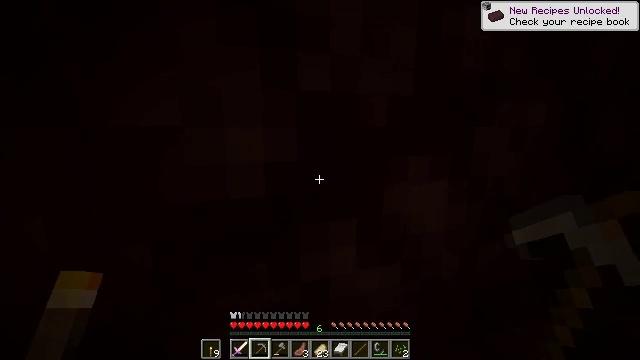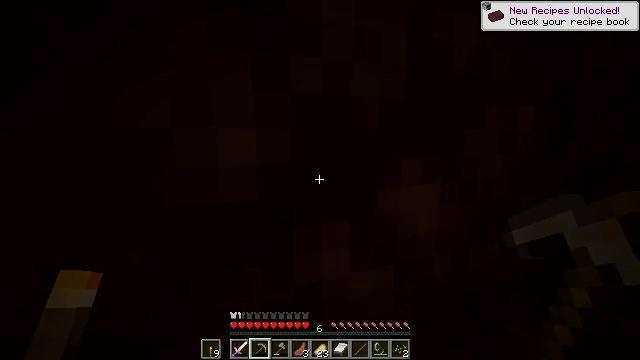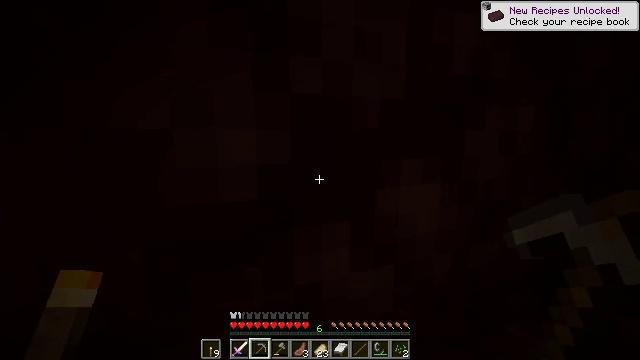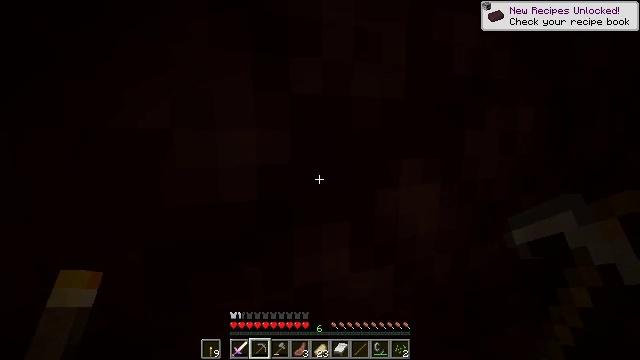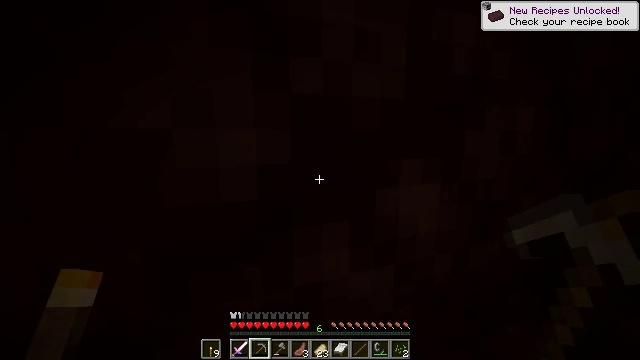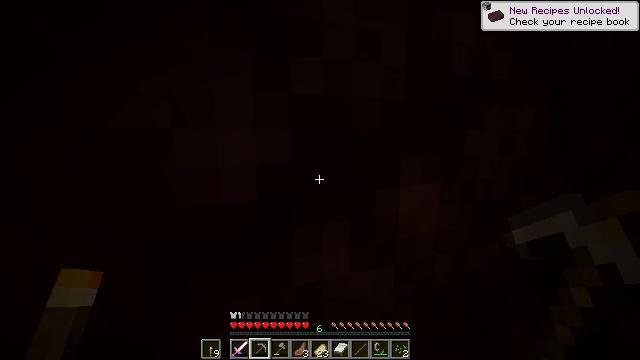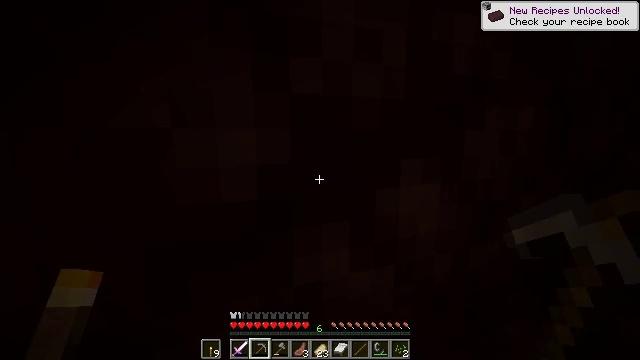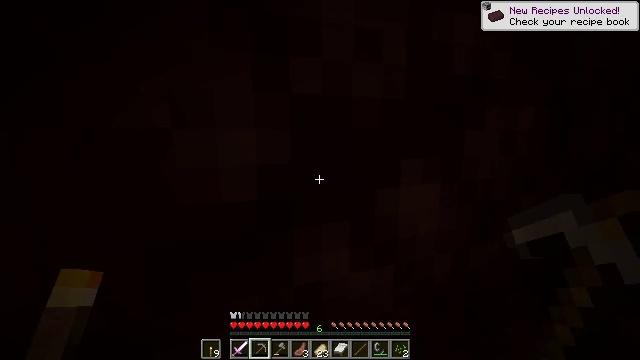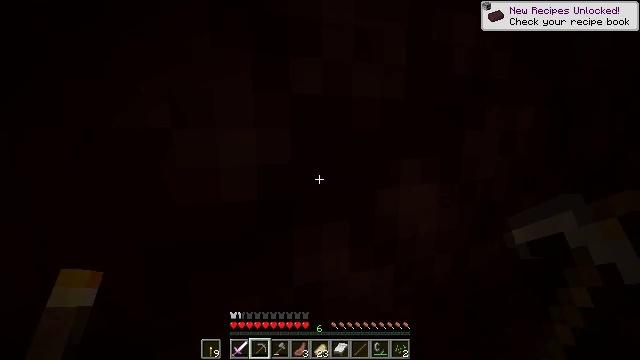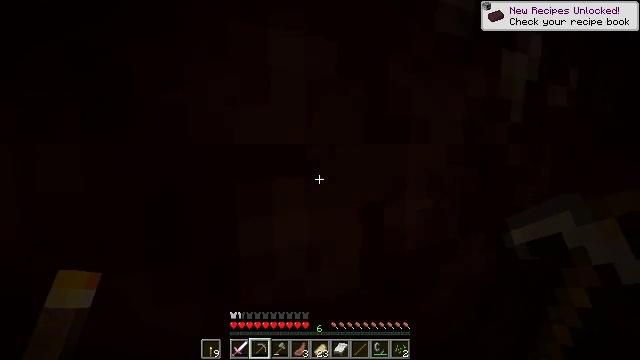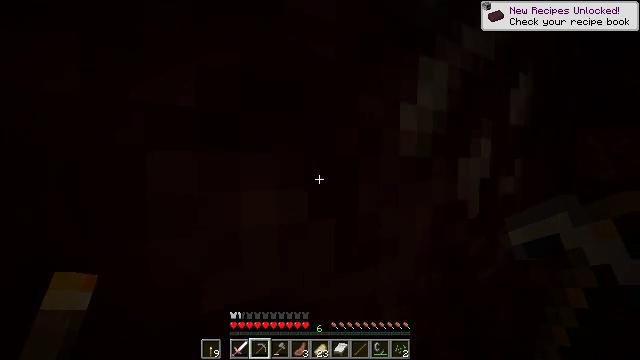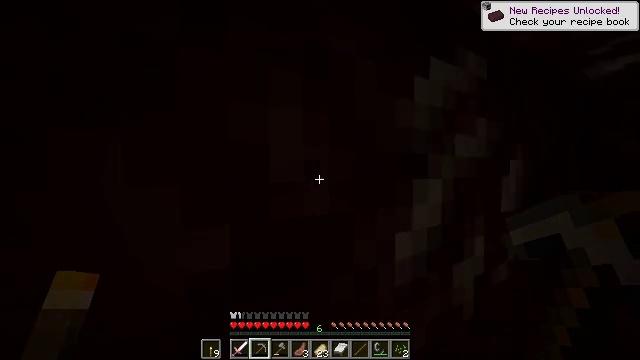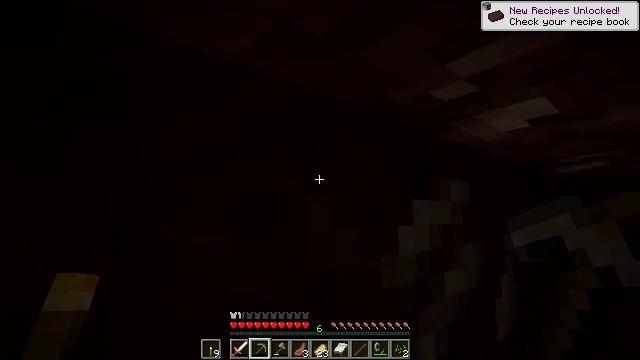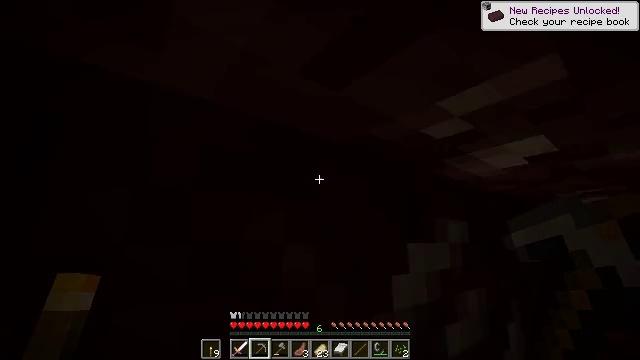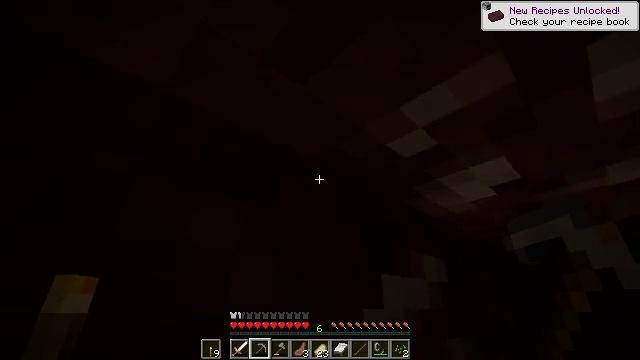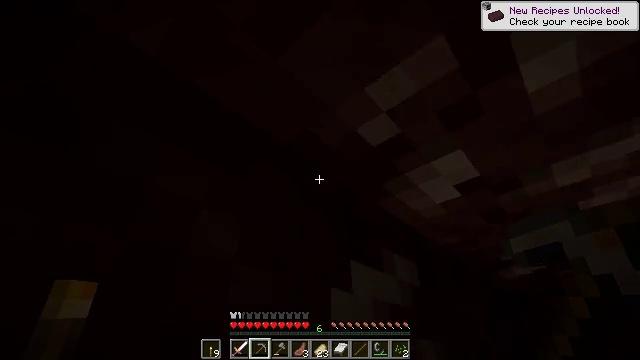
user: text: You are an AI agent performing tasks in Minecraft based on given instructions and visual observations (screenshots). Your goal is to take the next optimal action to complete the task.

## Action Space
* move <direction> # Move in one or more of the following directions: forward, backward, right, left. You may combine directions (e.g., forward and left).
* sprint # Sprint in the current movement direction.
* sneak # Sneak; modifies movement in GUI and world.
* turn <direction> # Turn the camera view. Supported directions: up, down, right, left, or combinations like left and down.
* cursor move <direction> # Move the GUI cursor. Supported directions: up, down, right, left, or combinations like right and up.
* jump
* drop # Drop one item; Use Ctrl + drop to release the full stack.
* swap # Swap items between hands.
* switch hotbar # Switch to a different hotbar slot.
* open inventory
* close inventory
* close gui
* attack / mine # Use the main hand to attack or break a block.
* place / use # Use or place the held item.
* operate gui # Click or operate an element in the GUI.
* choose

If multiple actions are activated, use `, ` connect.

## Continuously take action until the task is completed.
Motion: motion action
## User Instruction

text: Mine nether quartz ore in the Nether.
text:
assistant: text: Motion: turn right
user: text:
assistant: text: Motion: no_op
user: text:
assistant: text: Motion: no_op
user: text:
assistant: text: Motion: no_op
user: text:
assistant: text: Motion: no_op
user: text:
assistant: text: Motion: no_op
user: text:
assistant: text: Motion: no_op
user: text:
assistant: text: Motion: no_op
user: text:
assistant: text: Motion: move forward and move right, turn right and up, jump
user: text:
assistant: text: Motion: move forward and move right, turn right and up, jump
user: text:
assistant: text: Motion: move forward and move right, turn right and up, jump
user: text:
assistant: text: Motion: move forward and move right, turn right and up, jump
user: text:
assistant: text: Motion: move forward and move right, turn up
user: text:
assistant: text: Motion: turn right and up
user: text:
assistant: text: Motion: turn right and up
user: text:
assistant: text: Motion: turn right and up
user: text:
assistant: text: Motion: turn right and up, attack / mine
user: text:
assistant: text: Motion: turn right and up, attack / mine
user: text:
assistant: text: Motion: turn up, attack / mine
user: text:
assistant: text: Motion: attack / mine
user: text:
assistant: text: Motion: attack / mine
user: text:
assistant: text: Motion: attack / mine
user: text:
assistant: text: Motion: turn right, attack / mine
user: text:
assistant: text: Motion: turn right and down, attack / mine
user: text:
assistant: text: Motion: turn right, attack / mine
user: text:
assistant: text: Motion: attack / mine
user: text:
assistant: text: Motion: attack / mine
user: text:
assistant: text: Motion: attack / mine
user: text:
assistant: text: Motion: attack / mine
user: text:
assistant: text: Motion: attack / mine